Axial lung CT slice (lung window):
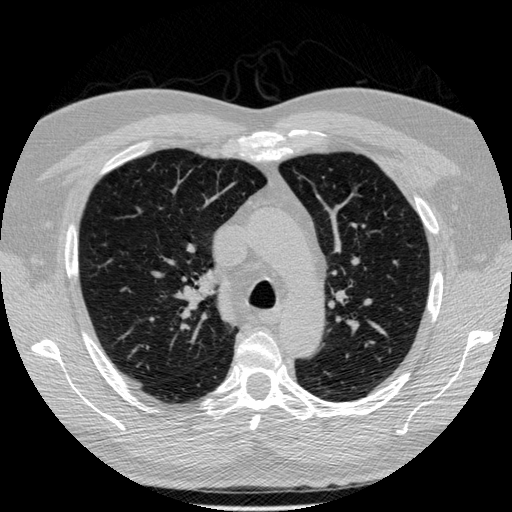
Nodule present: no